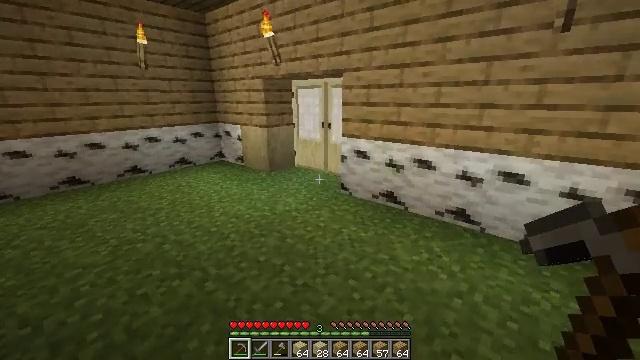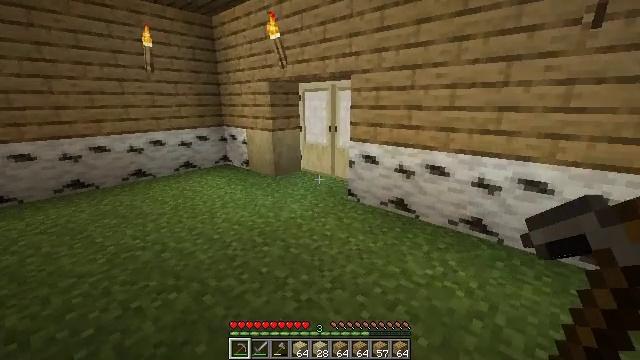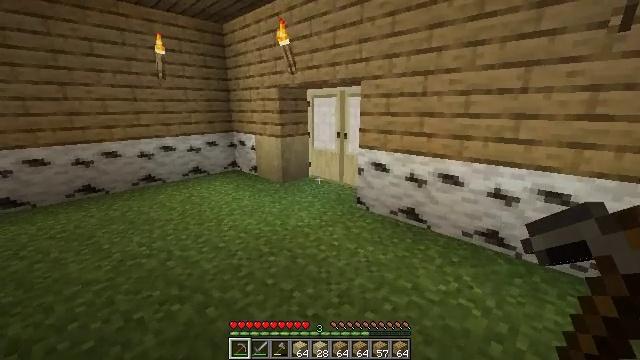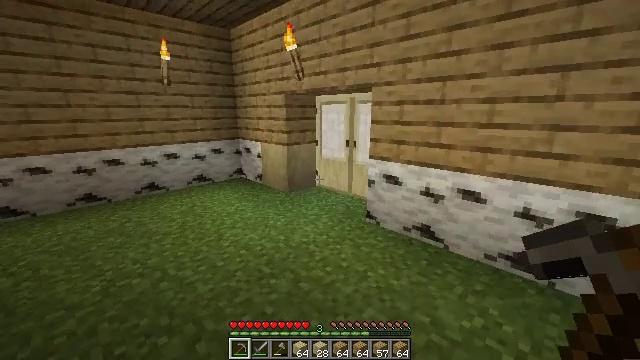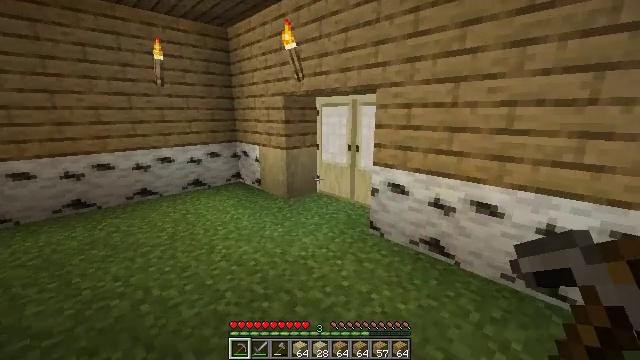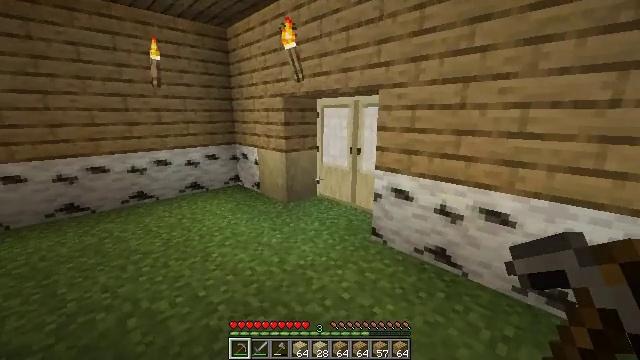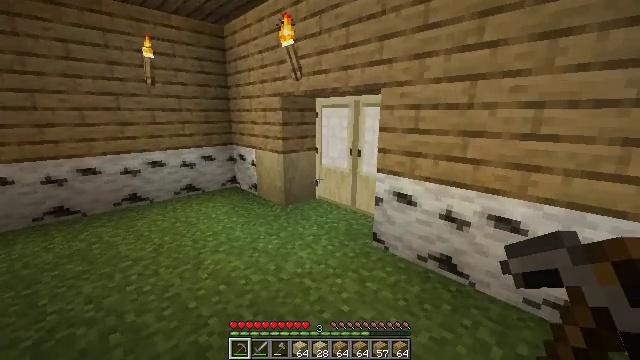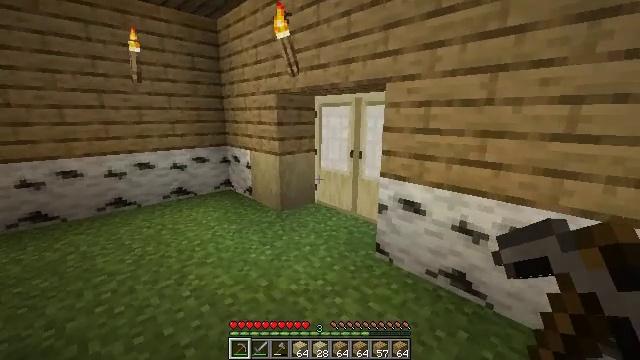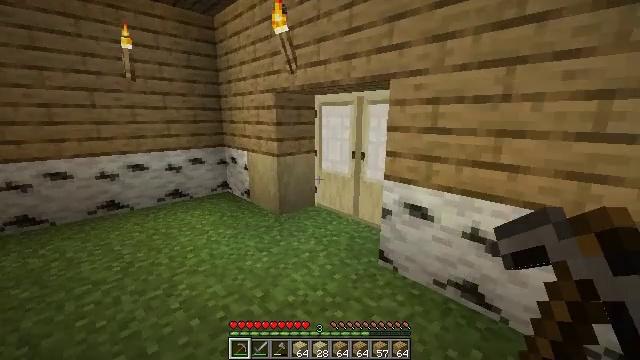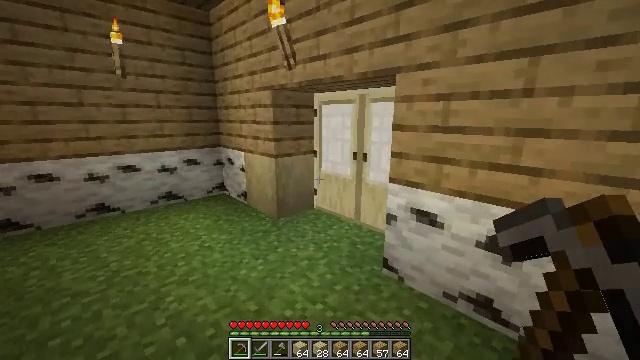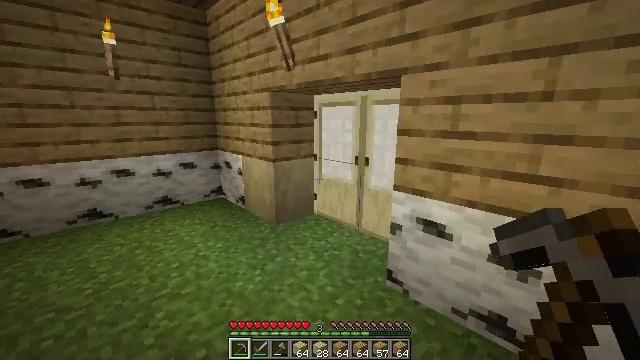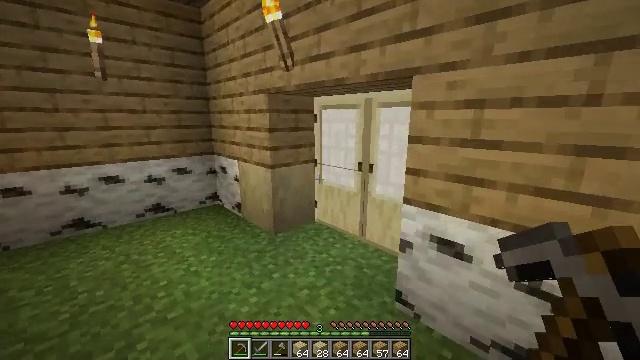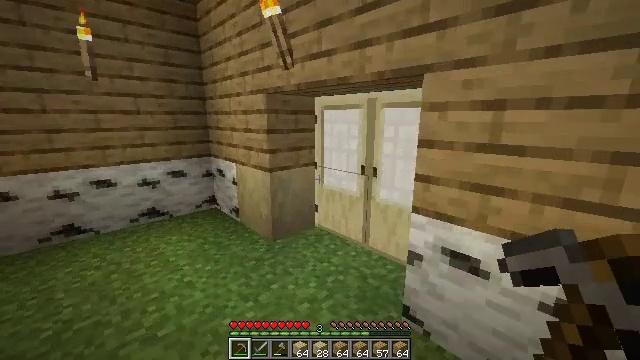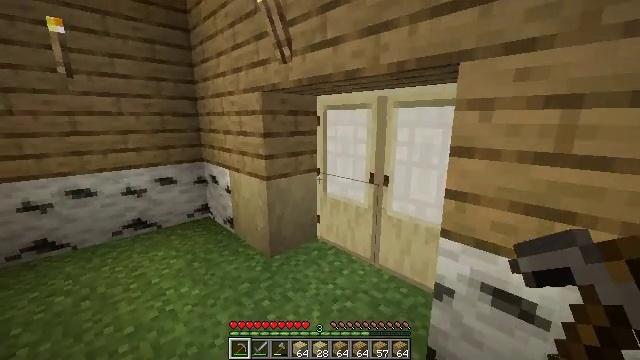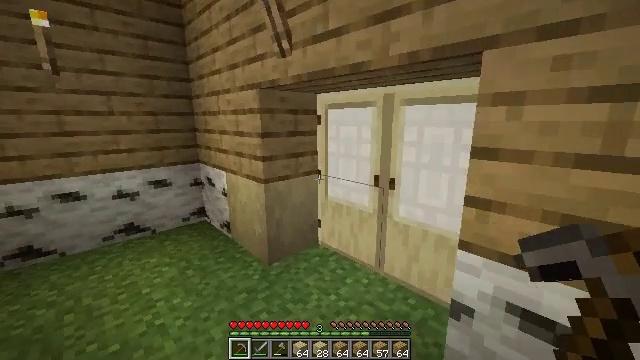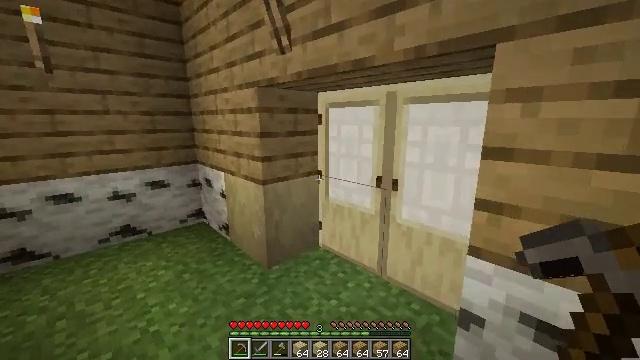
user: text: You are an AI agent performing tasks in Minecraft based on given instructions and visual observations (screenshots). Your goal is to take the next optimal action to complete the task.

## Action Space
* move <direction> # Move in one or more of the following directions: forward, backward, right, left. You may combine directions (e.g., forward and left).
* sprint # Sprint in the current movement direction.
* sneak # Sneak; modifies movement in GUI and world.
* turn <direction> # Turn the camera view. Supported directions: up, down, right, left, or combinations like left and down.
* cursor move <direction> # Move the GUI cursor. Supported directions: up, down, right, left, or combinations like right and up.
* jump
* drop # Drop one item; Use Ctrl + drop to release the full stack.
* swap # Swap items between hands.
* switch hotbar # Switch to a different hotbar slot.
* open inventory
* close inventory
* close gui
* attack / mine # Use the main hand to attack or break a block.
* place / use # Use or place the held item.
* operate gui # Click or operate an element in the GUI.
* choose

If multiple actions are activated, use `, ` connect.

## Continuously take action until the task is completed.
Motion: motion action
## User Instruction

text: Break the white bed to relocate it.
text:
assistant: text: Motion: move forward, turn left
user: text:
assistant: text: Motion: move forward, turn left and up
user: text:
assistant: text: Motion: move forward, turn left and up
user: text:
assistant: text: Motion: move forward
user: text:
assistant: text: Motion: move forward
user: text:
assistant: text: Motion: move forward
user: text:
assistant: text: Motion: move forward
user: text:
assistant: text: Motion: move forward
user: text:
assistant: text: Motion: move forward
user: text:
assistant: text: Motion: move forward
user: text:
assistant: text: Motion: move forward
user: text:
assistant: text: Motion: move forward
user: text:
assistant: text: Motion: move forward
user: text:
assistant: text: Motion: move forward
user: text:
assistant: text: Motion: move forward
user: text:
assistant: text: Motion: move forward
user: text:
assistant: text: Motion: move forward
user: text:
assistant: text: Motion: move forward
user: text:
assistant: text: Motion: move forward, turn right and down
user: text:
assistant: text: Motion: move forward, turn right and down
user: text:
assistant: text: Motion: move forward, turn right and down
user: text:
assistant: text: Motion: move forward, turn right
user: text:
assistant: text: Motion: turn right
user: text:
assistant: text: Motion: turn right
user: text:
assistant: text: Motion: use / place
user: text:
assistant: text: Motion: use / place
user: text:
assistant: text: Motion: no_op
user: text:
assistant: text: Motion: no_op
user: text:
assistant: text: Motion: move forward
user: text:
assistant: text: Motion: move forward